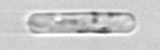
Label: Dactyliosolen_fragilissimus